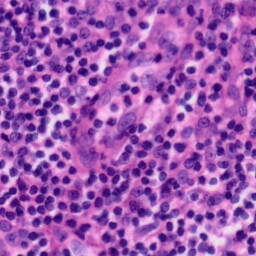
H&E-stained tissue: Tonsil